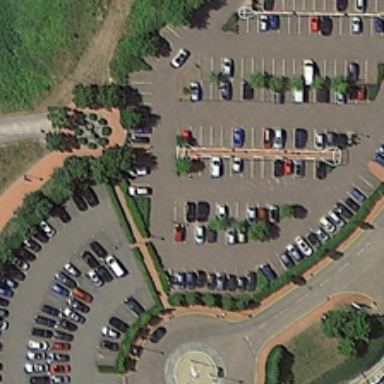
Many cars are in an irregular parking lot surrounded by some green trees .